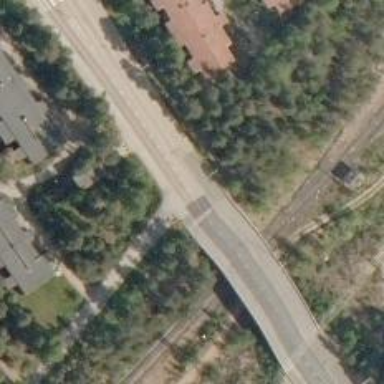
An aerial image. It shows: Unmarked crossing.